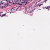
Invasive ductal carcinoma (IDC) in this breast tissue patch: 1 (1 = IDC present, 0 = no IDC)